Field crop: maize
Growth stage: 1
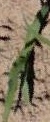
Species: maize